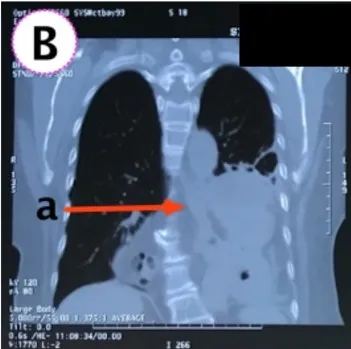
Coronal view a and B. A) and partial gastric outlet obstruction.
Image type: radiology (ct)